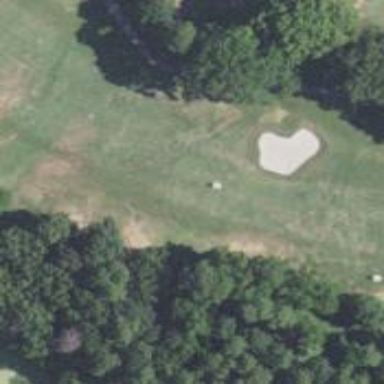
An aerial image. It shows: Golf hole.